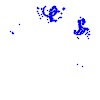
Particle: pion